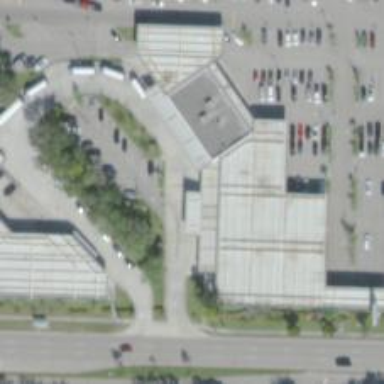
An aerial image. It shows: Car rental facility.